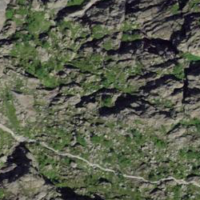
EUNIS habitat code: 25
Species observed at this site:
Chamaenerion dodonaei